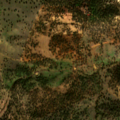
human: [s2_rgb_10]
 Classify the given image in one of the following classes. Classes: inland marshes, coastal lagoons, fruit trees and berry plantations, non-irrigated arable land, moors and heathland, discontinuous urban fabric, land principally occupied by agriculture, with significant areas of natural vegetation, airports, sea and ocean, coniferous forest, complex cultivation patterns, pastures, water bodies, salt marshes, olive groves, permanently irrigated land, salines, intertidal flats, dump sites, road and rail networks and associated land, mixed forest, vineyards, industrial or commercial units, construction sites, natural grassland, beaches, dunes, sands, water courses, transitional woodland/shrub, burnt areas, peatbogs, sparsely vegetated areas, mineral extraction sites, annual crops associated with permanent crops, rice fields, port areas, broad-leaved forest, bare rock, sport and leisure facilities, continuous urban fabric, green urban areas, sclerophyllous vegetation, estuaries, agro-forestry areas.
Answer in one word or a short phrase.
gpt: non-irrigated arable land, agro-forestry areas